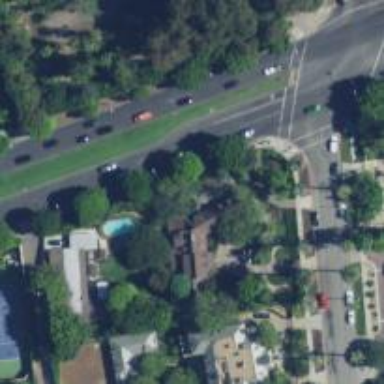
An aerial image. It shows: Secondary road bordered by residential properties.